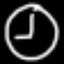
Label: clock